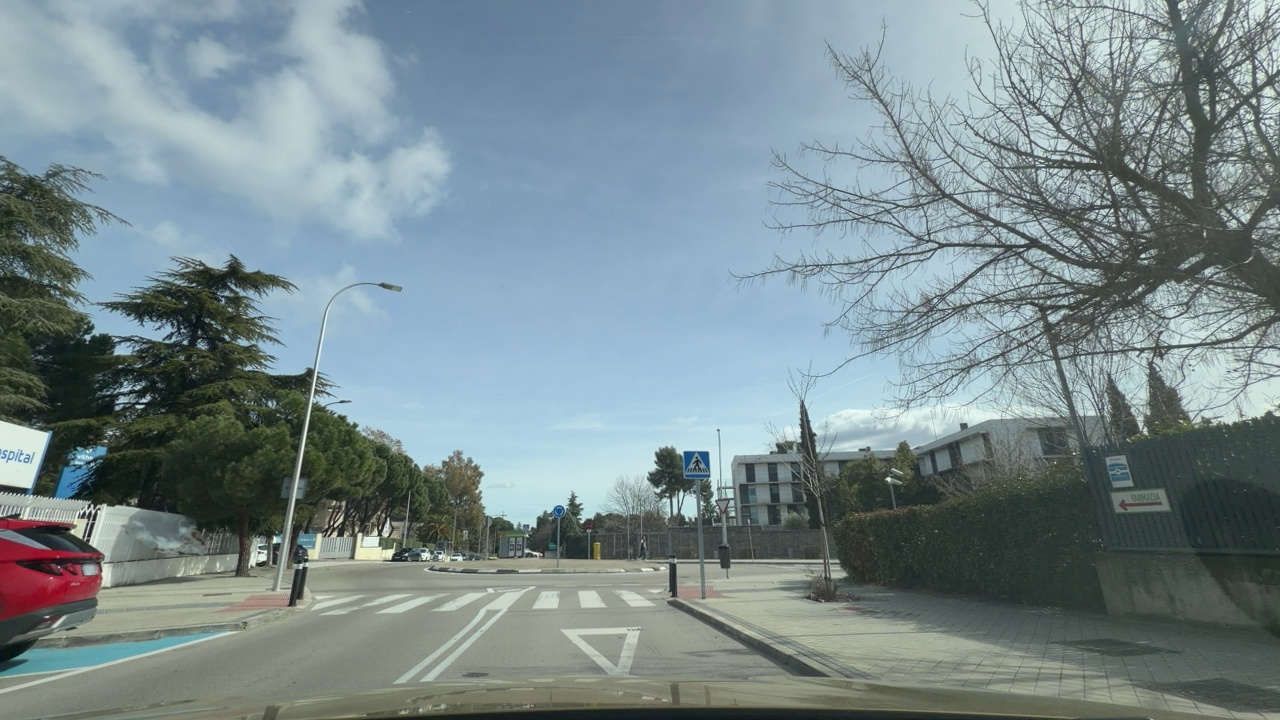
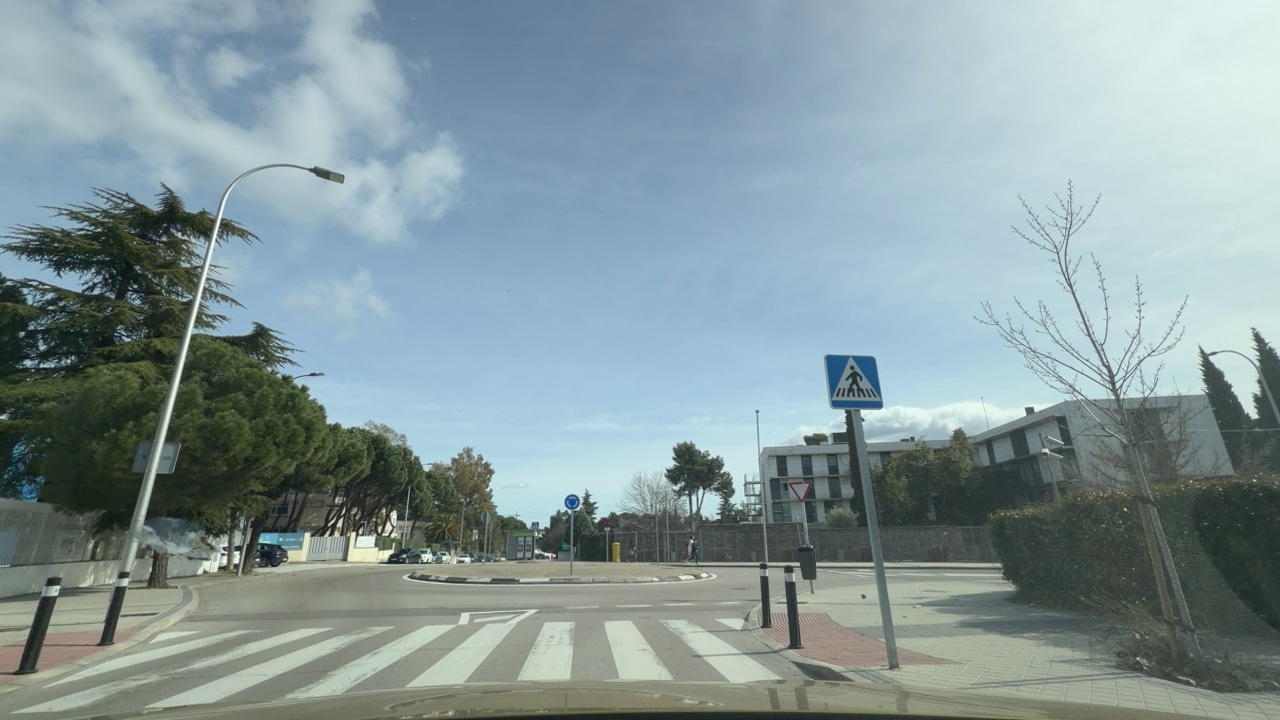
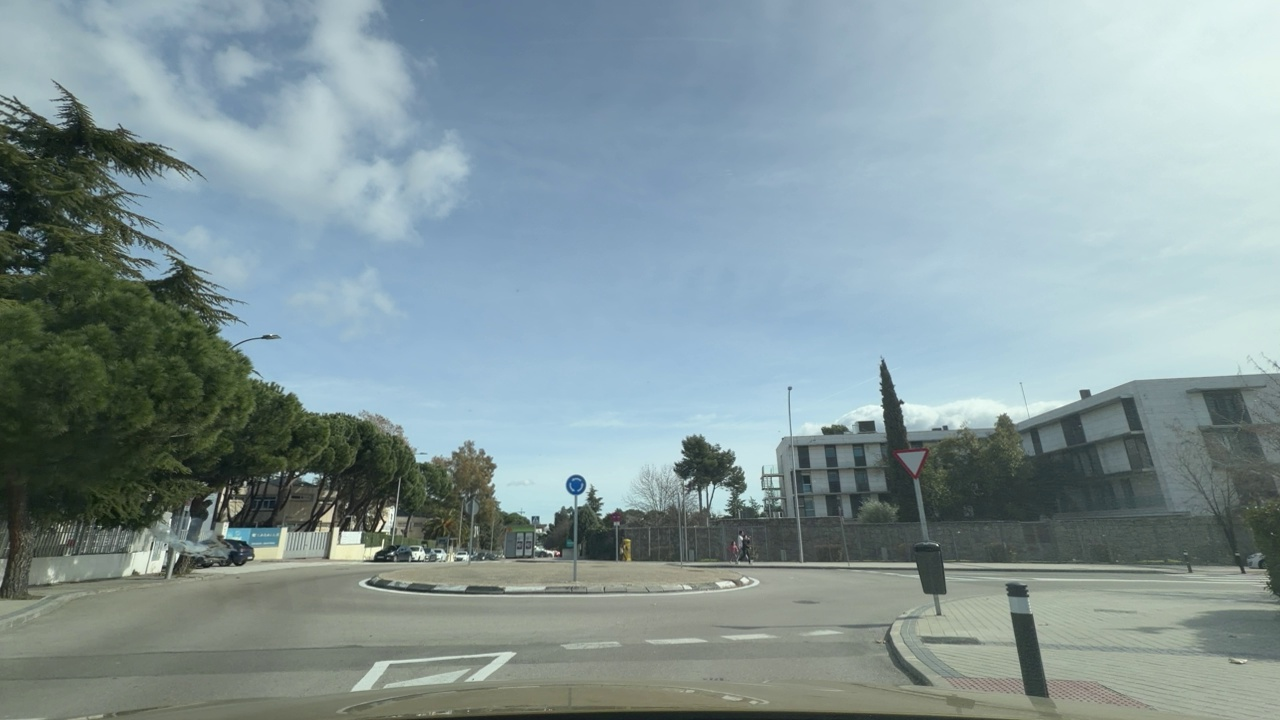
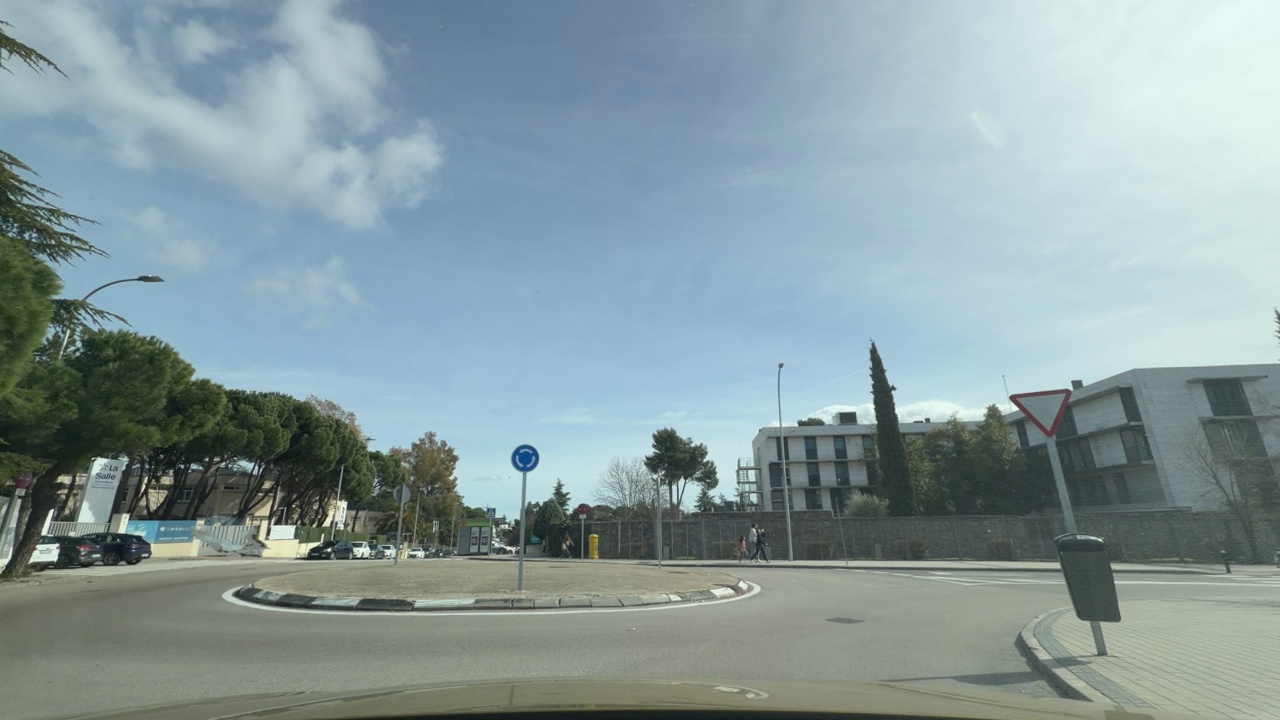
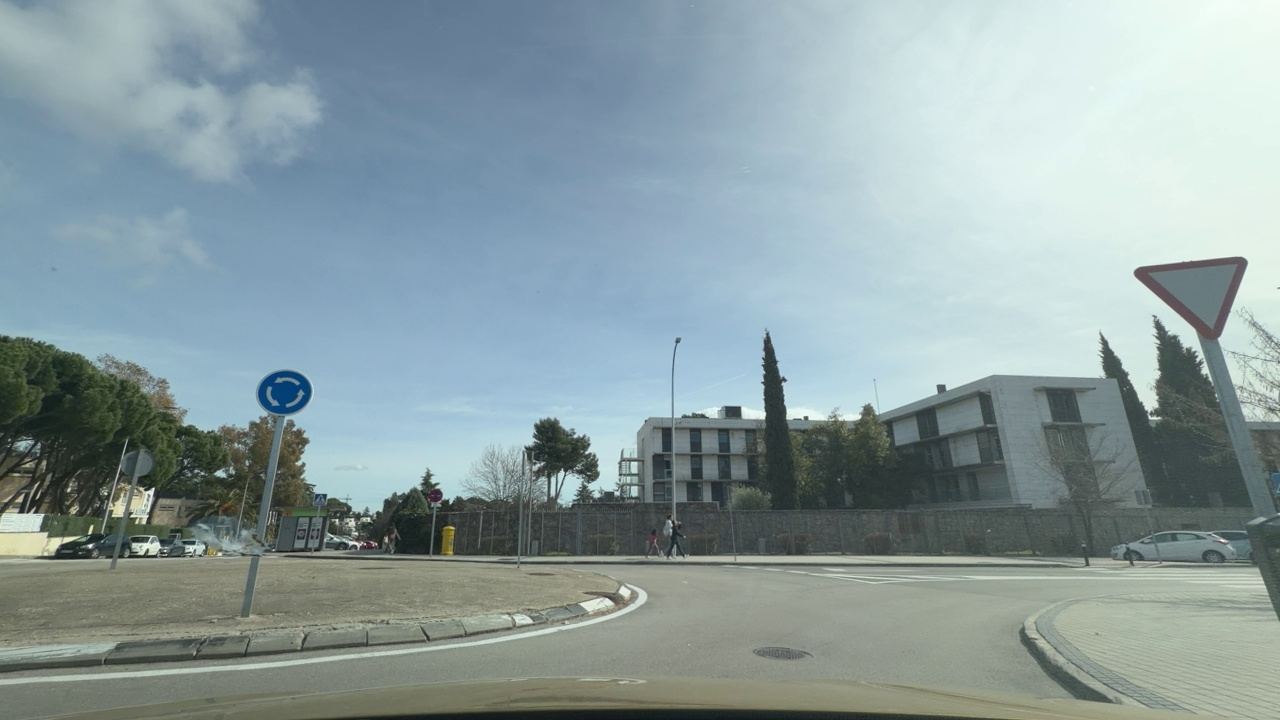
Situation: Roundabout
Question: Is the ego vehicle currently inside a roundabout?
Answer: Yes
Reasoning: The ego vehicle is inside a circular intersection with a centra island.

Situation: Roundabout
Question: Is a roundabout visible ahead in the ego direction?
Answer: Yes
Reasoning: The circular intersection sign and central island are visible.

Situation: Roundabout
Question: Is the ego vehicle stationary while another vehicle crosses its path within the roundabout?
Answer: No
Reasoning: There are no oter vehicles visible crossing the ego vehicle's path.